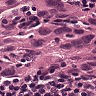
Metastatic tissue present: yes